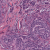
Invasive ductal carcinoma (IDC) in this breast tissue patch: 1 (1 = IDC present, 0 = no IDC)